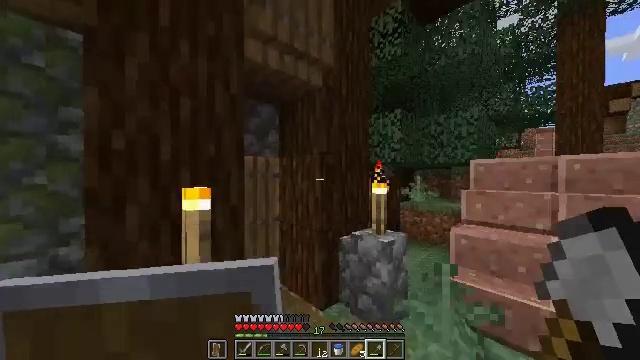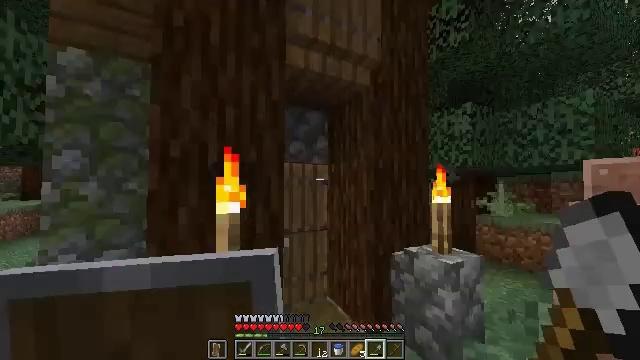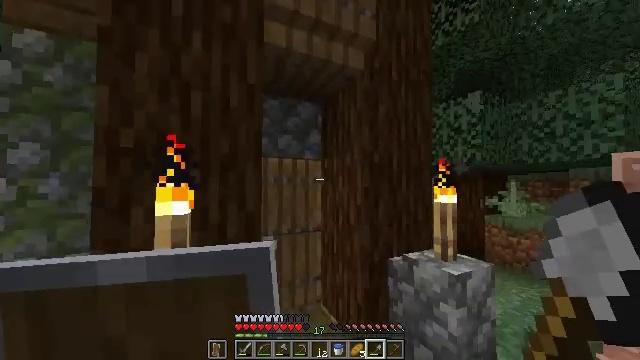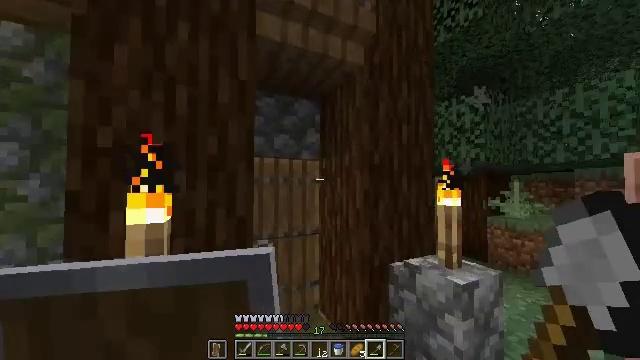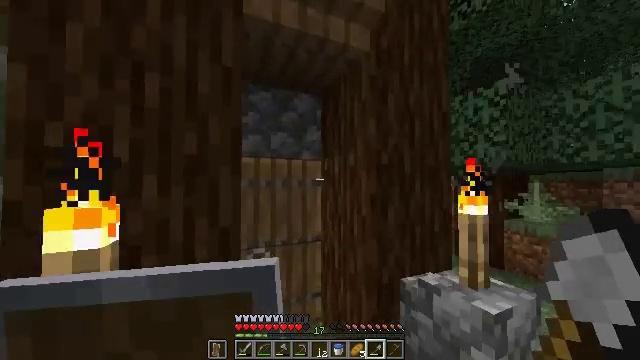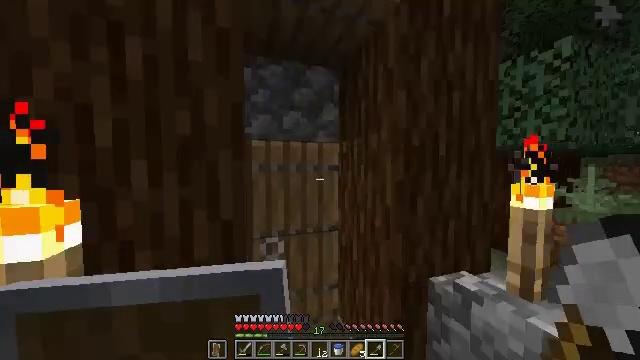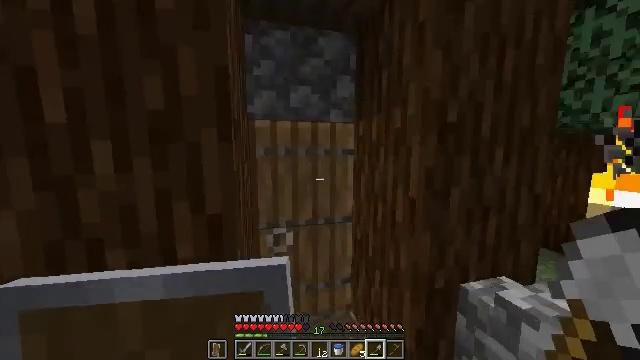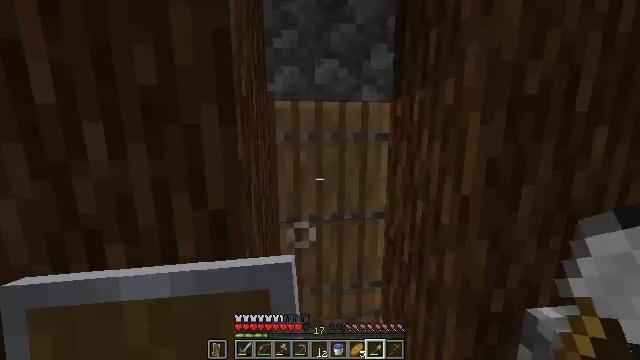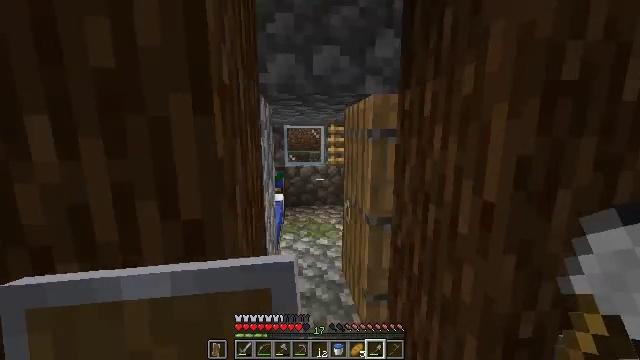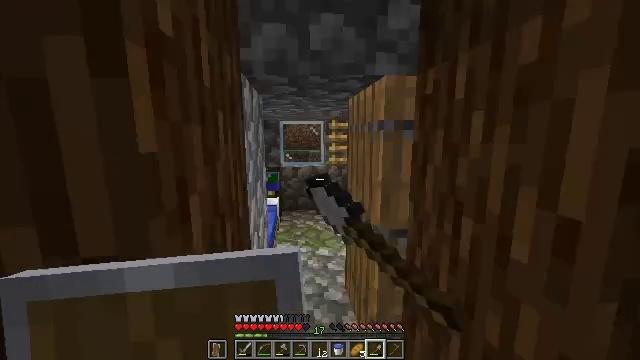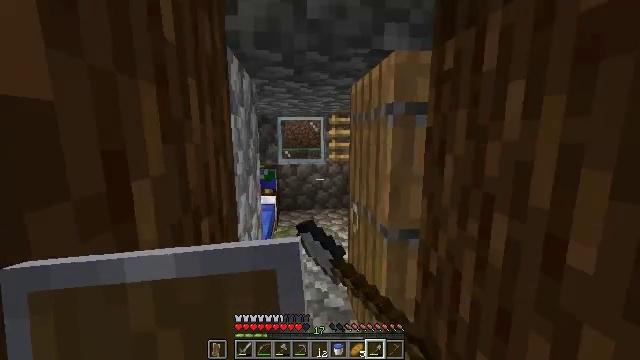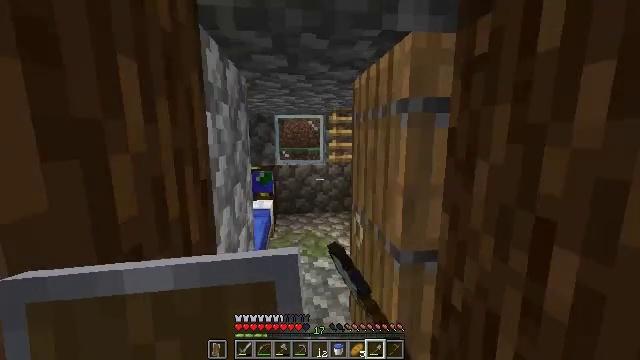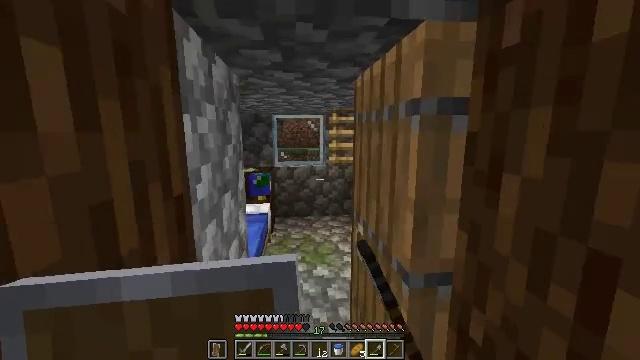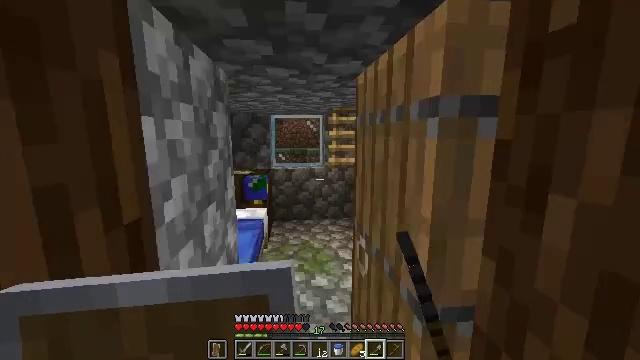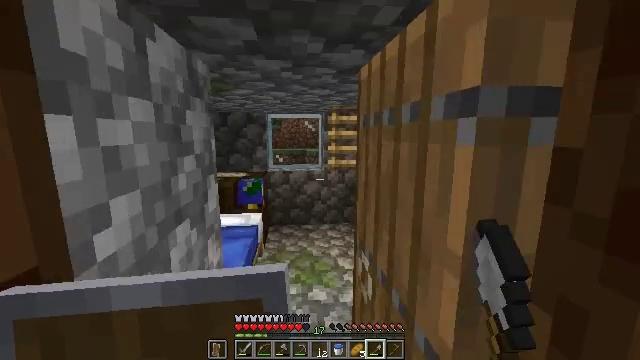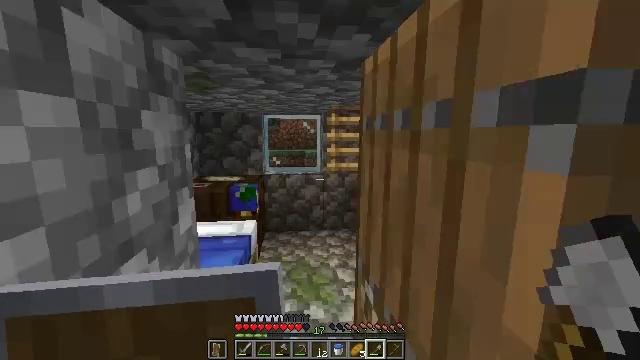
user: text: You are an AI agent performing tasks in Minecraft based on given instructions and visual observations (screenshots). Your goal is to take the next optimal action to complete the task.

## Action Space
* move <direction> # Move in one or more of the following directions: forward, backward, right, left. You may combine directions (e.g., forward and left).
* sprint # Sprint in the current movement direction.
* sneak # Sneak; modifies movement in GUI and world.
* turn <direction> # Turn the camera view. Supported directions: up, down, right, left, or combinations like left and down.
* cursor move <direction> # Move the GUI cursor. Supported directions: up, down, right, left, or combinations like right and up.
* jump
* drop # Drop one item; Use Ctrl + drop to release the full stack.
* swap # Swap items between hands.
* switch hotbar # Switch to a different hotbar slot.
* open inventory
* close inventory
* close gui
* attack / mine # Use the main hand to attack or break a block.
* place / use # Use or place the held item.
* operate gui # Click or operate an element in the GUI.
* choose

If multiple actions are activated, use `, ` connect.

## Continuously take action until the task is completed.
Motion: motion action
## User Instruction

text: Take spruce planks to craft a spruce slab.
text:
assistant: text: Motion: move forward and move right, turn left and up
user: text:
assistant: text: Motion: move forward, turn left
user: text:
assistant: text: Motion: move forward
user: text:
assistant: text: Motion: move forward, turn left
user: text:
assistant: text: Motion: move forward, turn left and down
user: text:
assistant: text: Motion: move forward, turn left and down
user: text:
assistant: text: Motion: move forward, turn left and down
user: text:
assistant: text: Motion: move forward, use / place
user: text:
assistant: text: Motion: move forward, use / place
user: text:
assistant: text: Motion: move forward
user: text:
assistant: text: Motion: move forward
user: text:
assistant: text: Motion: move forward
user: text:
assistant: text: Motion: move forward
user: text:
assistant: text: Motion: move forward
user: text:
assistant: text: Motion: move forward
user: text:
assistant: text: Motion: move forward
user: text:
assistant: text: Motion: move forward
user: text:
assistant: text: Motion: move forward
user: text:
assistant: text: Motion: move forward, turn right and up
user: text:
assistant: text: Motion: move forward, turn right and up
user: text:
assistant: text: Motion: move forward, turn up
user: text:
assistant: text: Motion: move forward
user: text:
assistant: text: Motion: move forward
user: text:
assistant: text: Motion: move forward and move right
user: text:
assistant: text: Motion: move forward and move right
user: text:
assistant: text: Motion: move forward and move right, turn left and up
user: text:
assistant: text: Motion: move forward and move right, turn up
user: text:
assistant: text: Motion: move forward, turn right and up
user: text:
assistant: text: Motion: move forward, turn up
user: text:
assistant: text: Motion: move forward, turn up